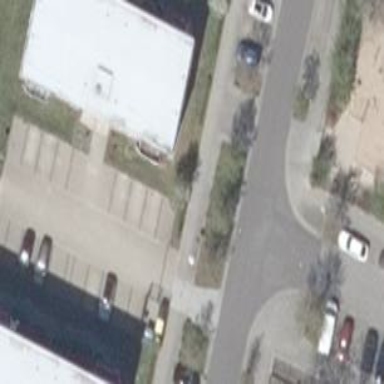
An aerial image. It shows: Apartment building with flat roof.